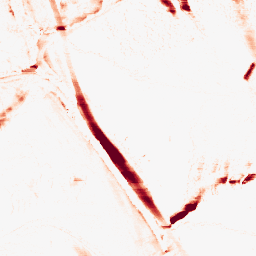
Category: morphological
Decomposition family: morphological_ellipse
Decomposition parameters: operation: opening
width: 5
height: 20
Upsampling method: regularized
Upsampling parameters: scale: 4
lambda_reg: 0.001
Upsampling scale: 4